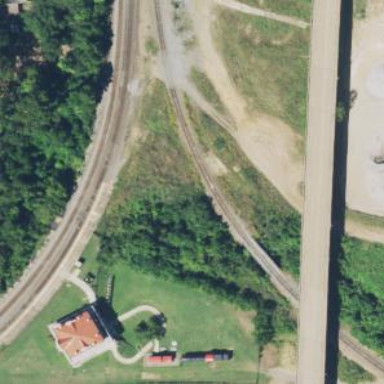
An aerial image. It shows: Museum dedicated to railways.